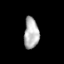
Tissue: skin
Cell type: Epithelial cells
Senescence score: 0.1714
Nuclear area (px): 457
Mean DAPI intensity: 177.943